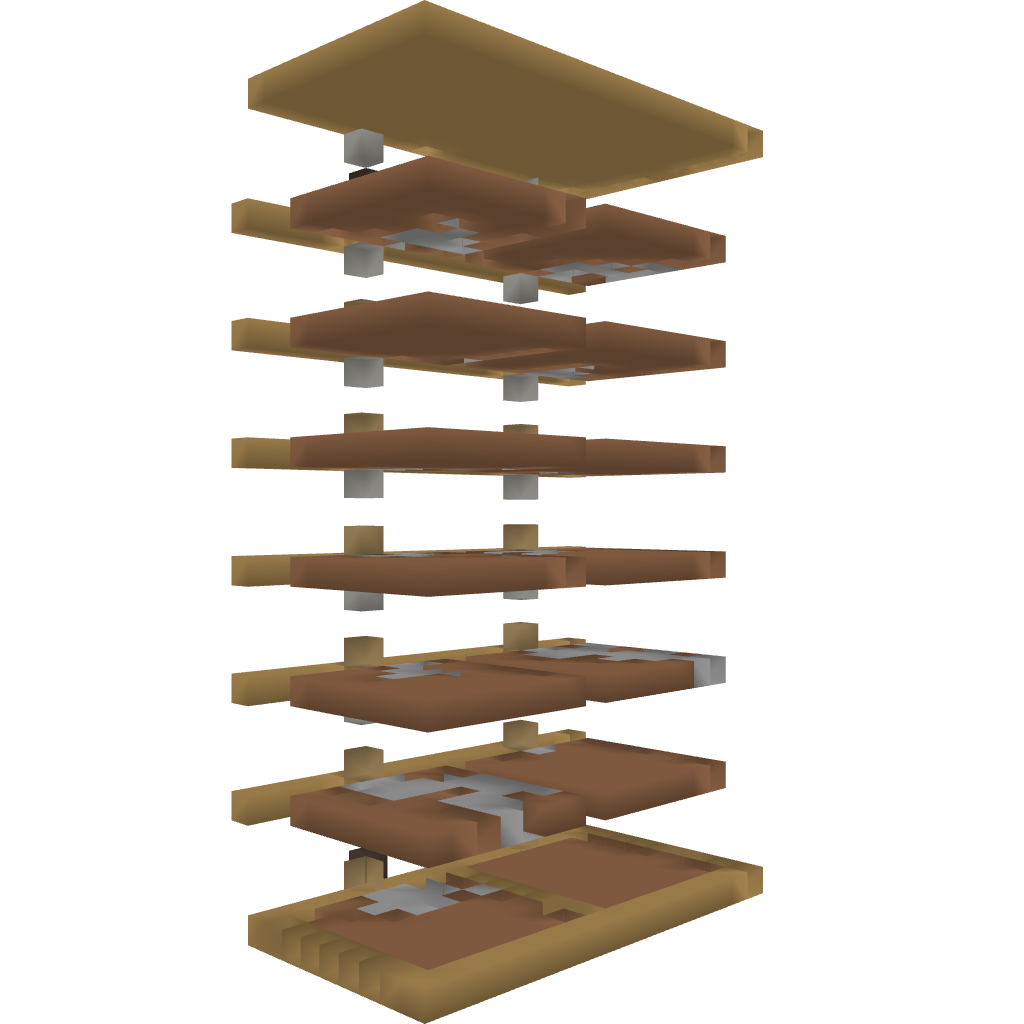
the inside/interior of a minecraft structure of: Rainbow sheep stable